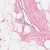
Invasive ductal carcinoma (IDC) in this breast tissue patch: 0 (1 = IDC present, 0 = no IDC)